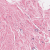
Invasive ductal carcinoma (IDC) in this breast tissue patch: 0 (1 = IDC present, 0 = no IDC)